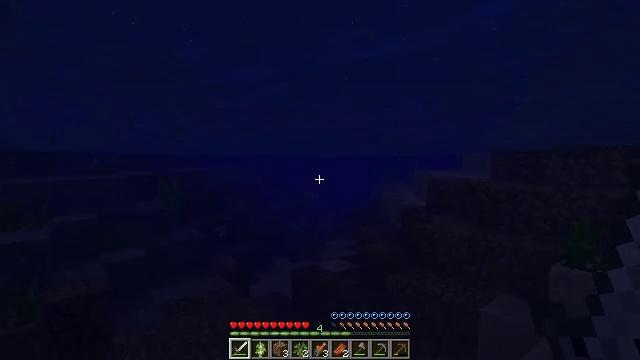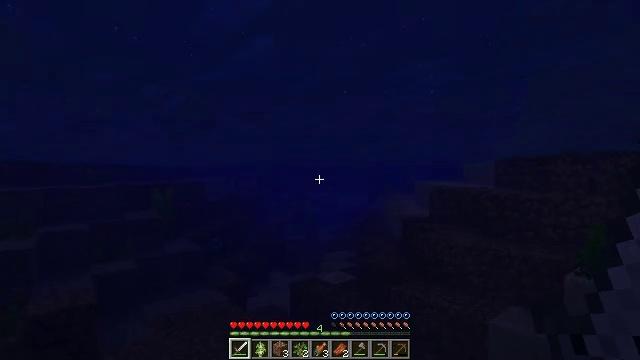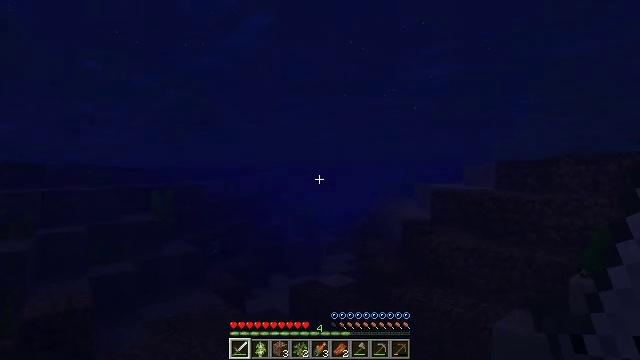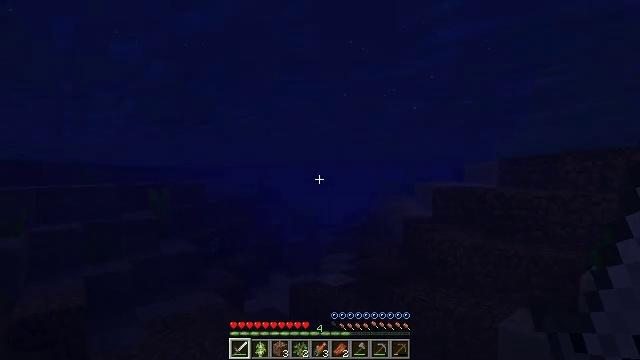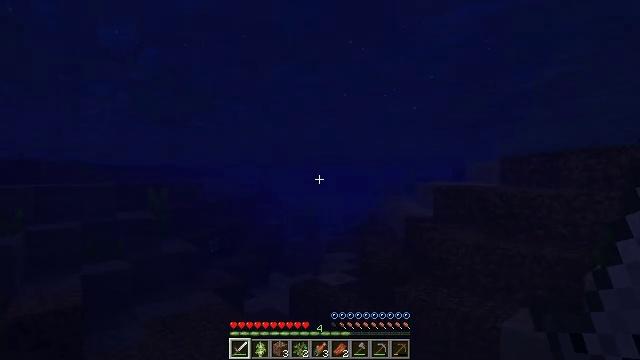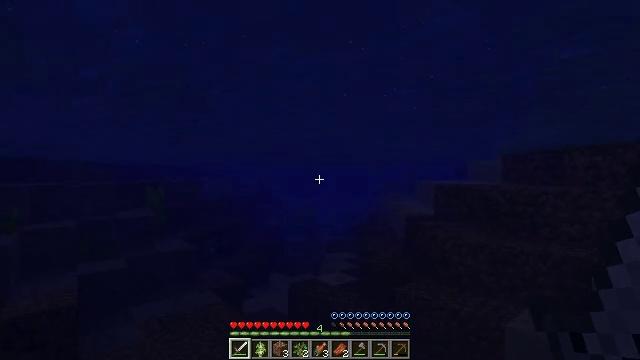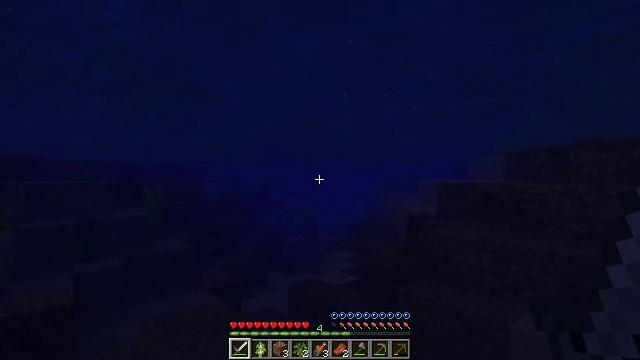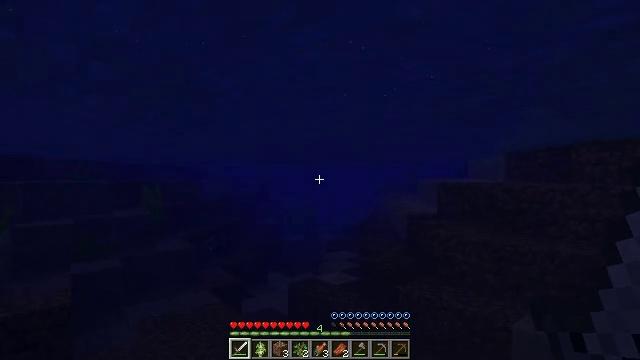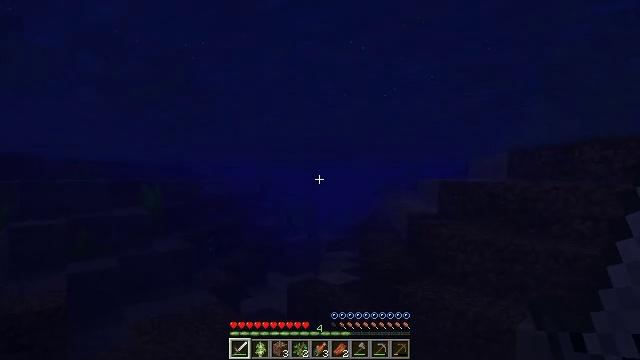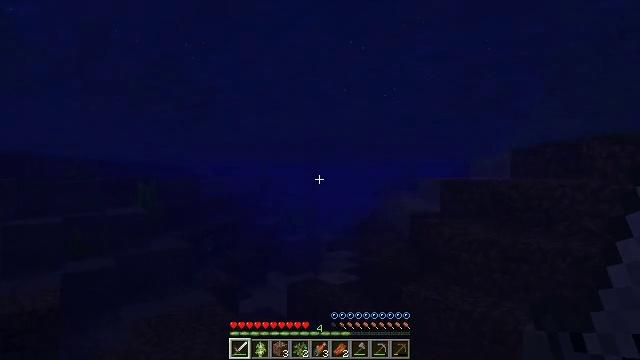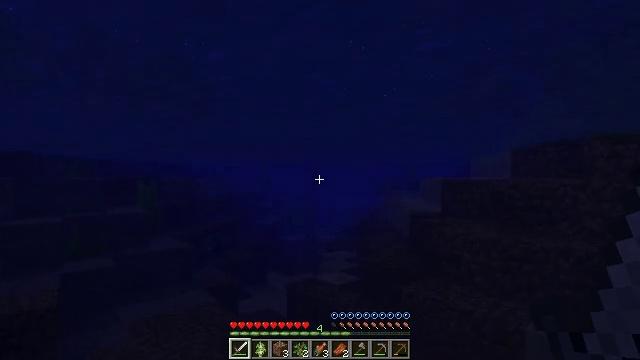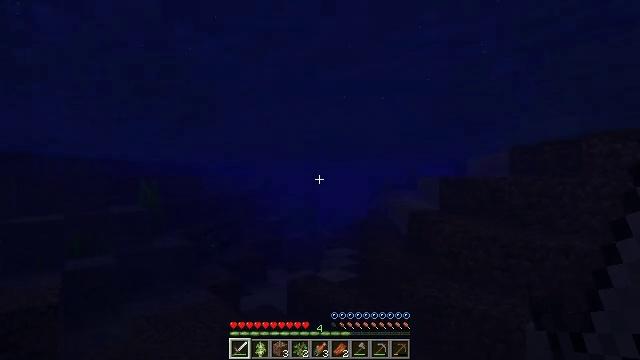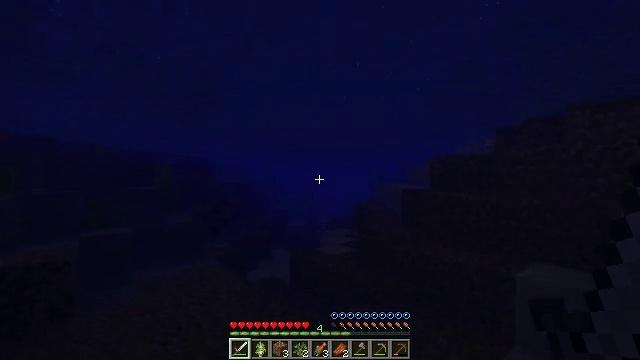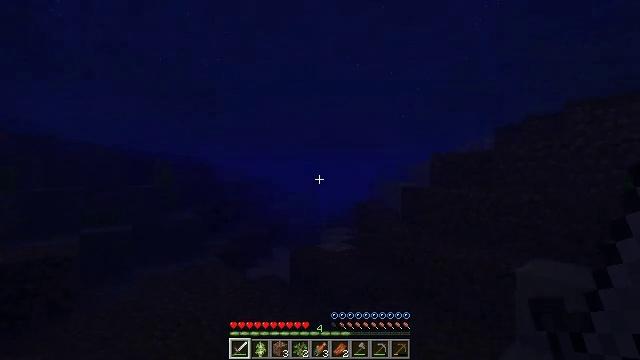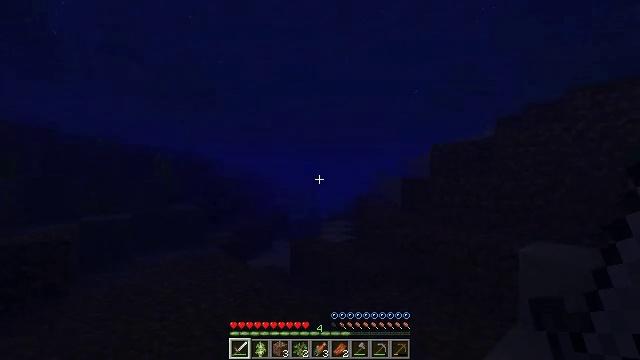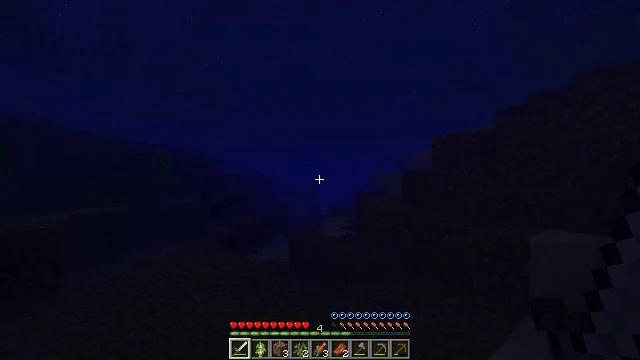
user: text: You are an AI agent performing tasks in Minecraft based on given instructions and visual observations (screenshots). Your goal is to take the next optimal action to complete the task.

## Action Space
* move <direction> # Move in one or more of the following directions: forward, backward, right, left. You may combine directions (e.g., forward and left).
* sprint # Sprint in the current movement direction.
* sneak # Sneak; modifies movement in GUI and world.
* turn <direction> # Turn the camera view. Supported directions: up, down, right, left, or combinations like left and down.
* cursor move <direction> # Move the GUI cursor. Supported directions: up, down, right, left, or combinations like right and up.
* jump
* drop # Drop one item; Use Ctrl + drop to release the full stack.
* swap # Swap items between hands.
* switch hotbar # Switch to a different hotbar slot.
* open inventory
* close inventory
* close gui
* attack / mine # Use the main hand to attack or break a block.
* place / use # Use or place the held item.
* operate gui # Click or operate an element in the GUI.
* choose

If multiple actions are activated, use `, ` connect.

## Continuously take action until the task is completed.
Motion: motion action
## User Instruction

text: Hunt a salmon.
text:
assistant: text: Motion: move forward, turn up
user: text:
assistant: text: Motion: move forward
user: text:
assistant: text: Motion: move forward
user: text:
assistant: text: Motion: move forward
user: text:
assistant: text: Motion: move forward
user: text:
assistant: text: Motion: move forward
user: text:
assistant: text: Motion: move forward
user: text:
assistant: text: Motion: move forward
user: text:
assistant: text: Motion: move forward
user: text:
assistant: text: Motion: move forward, sprint
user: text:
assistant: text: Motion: move forward, sprint
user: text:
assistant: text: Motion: move forward, sprint
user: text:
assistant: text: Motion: move forward, sprint
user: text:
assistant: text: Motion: move forward
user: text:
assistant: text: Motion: move forward
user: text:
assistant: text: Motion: move forward
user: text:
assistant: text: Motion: move forward
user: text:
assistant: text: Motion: move forward
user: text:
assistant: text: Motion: move forward
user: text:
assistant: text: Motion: move forward
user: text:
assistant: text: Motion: move forward, turn left and up
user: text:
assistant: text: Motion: move forward, turn up
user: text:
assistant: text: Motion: move forward
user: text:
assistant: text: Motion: move forward
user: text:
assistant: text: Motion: move forward
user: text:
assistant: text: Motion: move forward
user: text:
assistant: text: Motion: move forward
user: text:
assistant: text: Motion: move forward
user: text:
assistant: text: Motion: move forward
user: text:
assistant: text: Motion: move forward